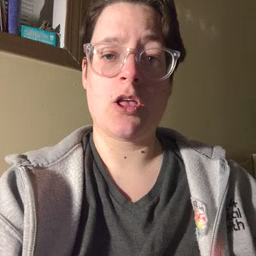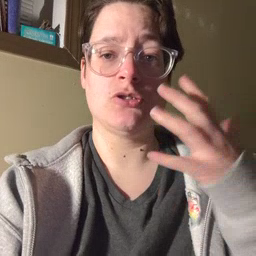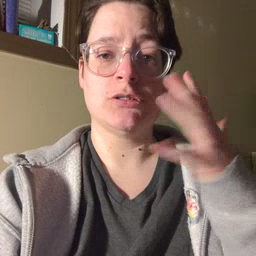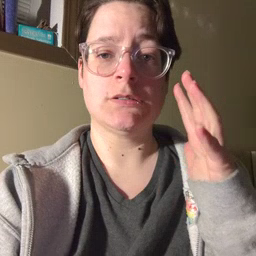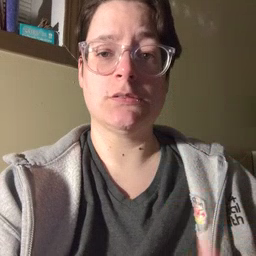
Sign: tree